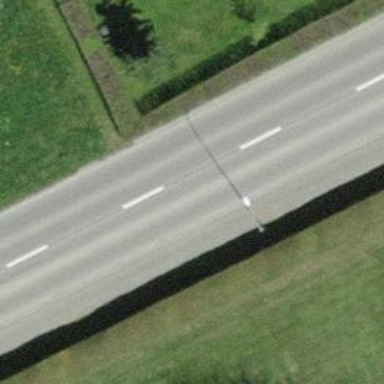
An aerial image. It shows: Hedge barrier.